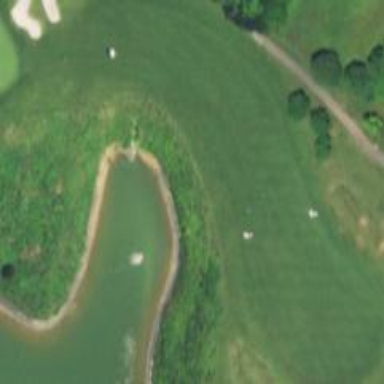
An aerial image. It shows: Grassy area designated as golf fairway.